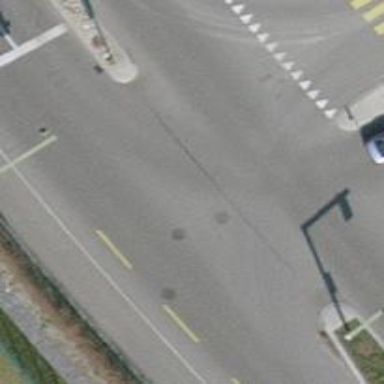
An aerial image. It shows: Road with traffic signals.